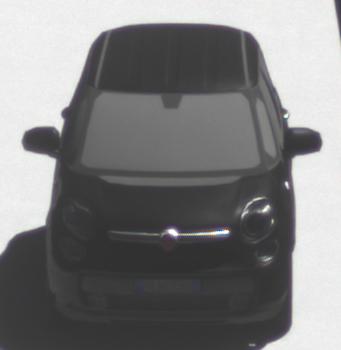
Make: Fiat
Model: 500L 1.4 16V
Detailed model: 500L (199)
Model produced from: 2012/10
Model produced until: 2017/05
Doors: 5
Color: black
Road condition: dry road
Daytime: midday
Contrast: high contrast